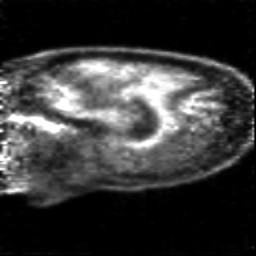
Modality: PET
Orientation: sagittal
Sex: female
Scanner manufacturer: siemens